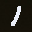
Label: 1